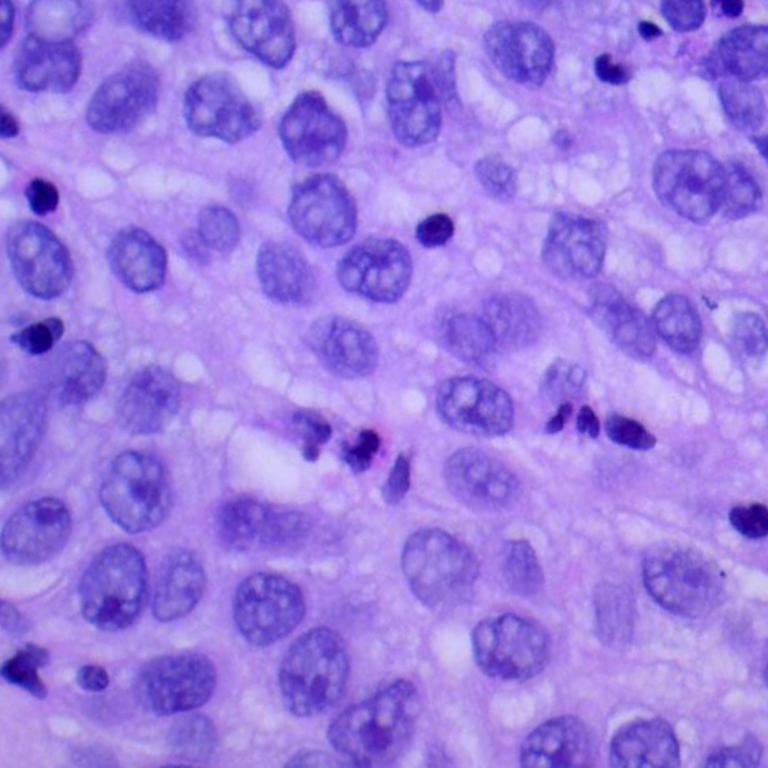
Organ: lung
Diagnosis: squamous carcinomas